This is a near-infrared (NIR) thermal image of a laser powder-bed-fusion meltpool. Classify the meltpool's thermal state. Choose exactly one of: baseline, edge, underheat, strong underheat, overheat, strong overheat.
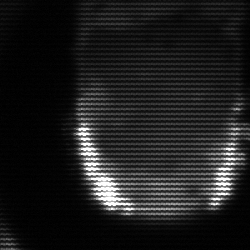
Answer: baseline